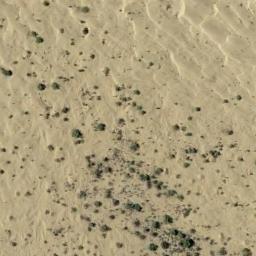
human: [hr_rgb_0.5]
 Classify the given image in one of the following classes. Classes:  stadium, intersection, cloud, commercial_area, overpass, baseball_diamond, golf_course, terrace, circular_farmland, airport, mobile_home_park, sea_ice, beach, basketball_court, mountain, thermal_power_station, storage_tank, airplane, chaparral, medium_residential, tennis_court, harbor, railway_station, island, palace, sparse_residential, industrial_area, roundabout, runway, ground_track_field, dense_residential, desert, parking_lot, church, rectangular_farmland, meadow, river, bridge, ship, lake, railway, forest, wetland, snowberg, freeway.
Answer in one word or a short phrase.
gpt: chaparral